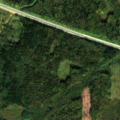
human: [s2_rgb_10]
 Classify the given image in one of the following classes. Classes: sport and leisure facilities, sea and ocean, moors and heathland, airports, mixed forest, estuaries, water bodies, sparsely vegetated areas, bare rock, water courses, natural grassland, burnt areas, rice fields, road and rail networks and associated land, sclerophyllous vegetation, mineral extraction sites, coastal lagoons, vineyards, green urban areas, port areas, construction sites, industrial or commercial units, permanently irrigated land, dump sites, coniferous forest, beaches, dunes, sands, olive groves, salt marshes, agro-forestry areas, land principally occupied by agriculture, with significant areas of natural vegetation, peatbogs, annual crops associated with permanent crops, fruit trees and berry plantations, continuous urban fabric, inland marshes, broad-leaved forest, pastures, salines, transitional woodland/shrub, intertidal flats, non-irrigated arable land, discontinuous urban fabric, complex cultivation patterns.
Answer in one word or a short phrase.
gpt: coniferous forest, mixed forest, transitional woodland/shrub